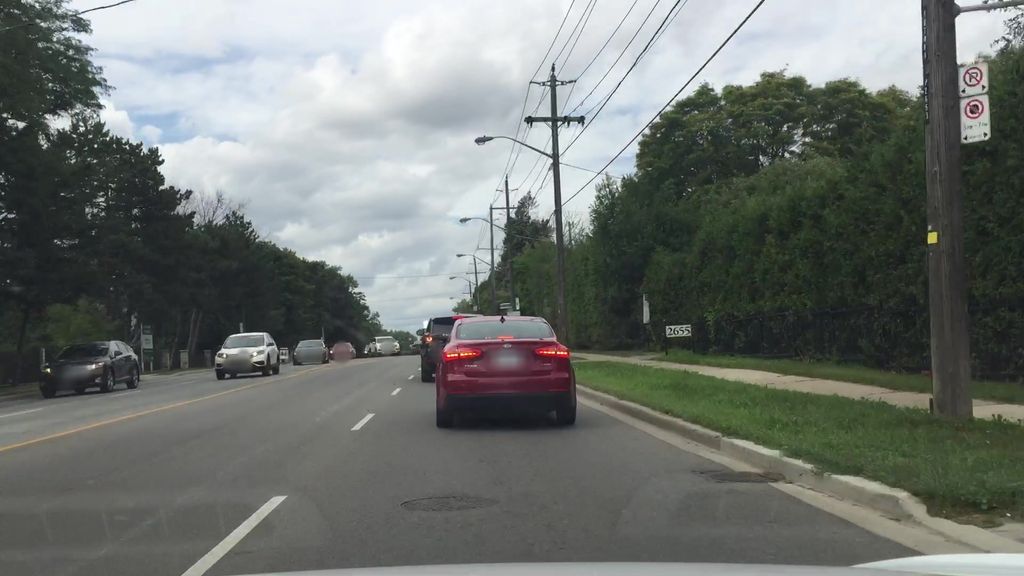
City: toronto